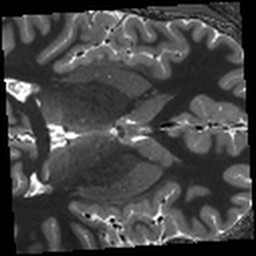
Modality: T1map
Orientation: axial
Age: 22
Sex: male